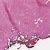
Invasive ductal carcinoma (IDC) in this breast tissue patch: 0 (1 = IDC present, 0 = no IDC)